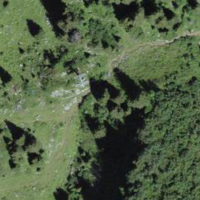
EUNIS habitat code: 41
Species observed at this site:
Sedum album
Saxifraga rotundifolia
Geum rivale
Gentianella campestris